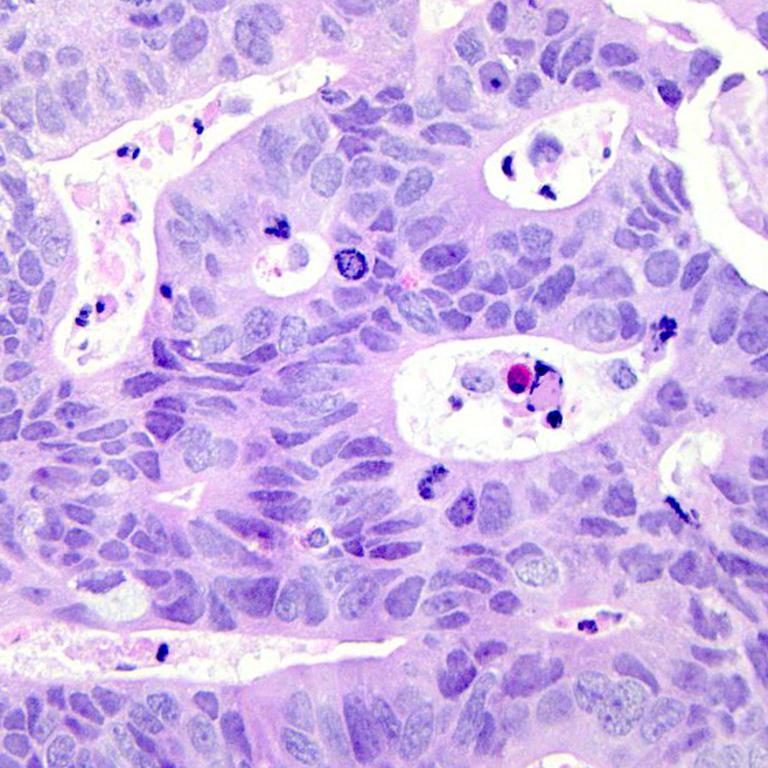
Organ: colon
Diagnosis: adenocarcinomas